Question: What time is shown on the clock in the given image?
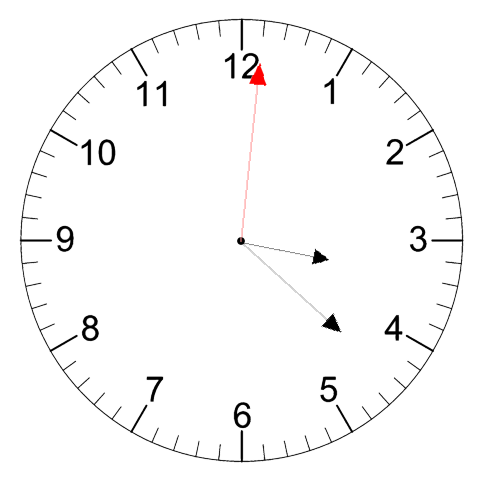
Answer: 03:22:01